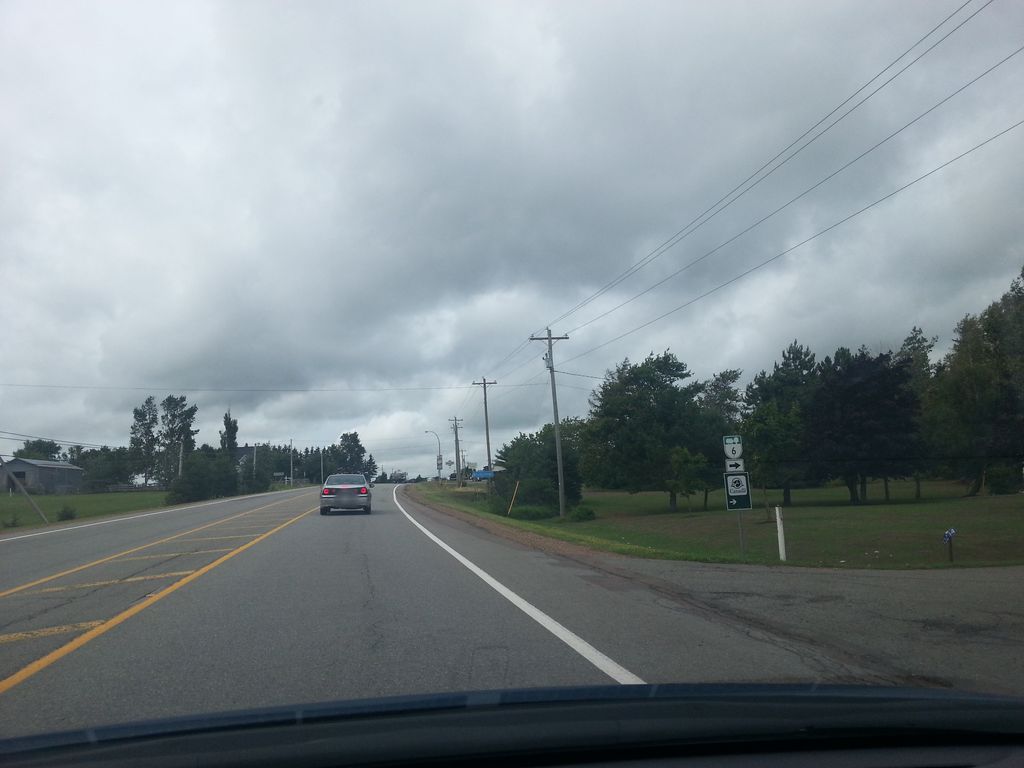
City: charlottetown